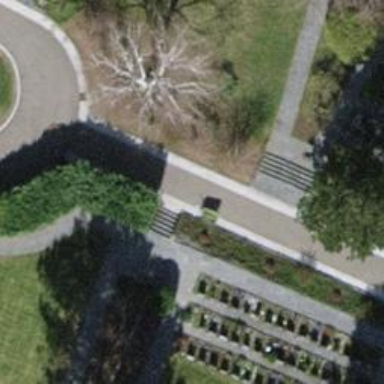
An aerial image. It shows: Set of concrete steps.